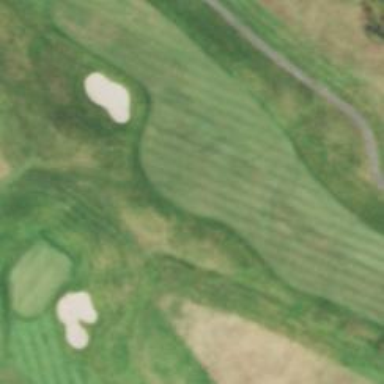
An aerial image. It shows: View of golf hole.